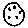
Label: moon